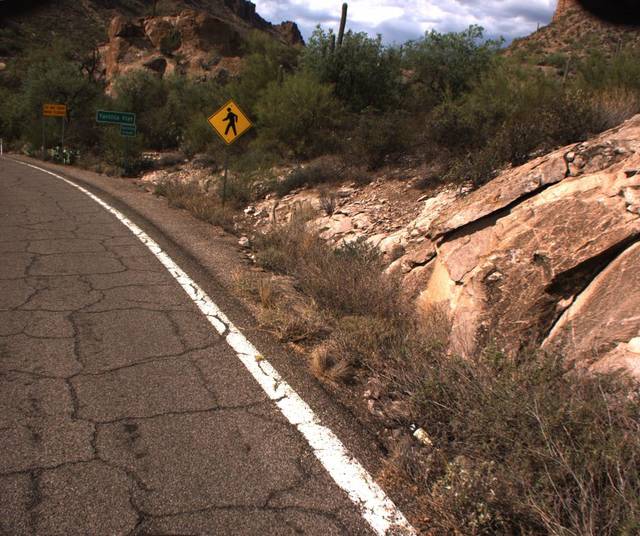
Region: United States
Coordinates: 33.528, -111.389